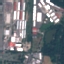
Label: Industrial